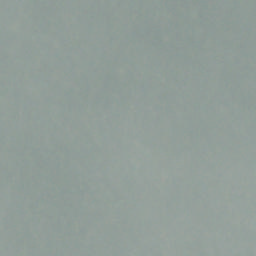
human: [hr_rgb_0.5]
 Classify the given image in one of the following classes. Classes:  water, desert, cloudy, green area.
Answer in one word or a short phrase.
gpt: cloudy